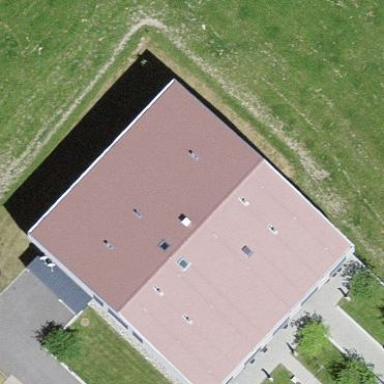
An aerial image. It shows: Building.